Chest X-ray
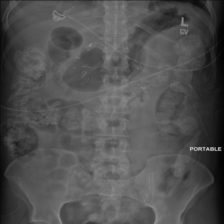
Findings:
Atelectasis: negative
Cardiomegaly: negative
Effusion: negative
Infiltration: negative
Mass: negative
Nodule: negative
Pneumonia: negative
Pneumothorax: negative
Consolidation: negative
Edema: negative
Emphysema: negative
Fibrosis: negative
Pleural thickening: negative
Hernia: negative